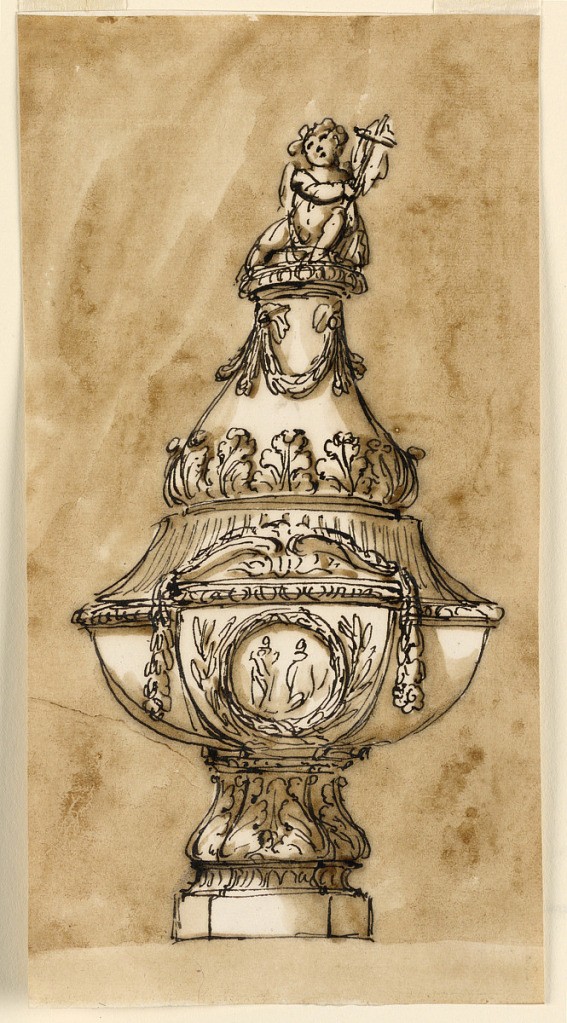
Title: Design for a Baptismal Font
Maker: Giuseppe Barberi, Italian, 1746–1809
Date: ca. 1775
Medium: Pen and brown ink, brush and brown wash on lined off-white laid paper
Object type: Drawing
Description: Supported by a shaft with a row of leaves upon an octangonal base of nearly the same diameter. Quatrefoil bowl, the front being decorated with a central medallion, above two crossed branches. Above the rim is at the front a broken pediment from which garlands hang down. The lif has the general shape of a baluster upon a curved base which is fluted. On top a sitting angel with cross staff. Usual background.